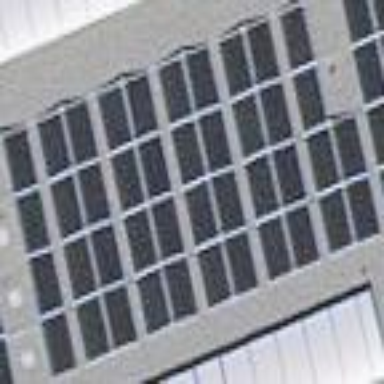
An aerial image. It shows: Solar power generator.